Question: I want to design a simple math app to train fractions.
I wonder how to display all fractions in all the latest browsers (Chrome, Safari, Firefox, IE).
Wikipedia embeds them as png, such as:

But this seems very impracticle for a dynamic web app where I want to generate random fractions that pupil shall work with.
Maybe 'Mathjax' could help?
As an example, I want to display '8/5 x 7/4 = ?'.
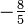
Answer: There is a really simple way with css. In case you want to display fractions only this works great. For more complex arithmetic formulas this solution is probably to complicated.
<URL>
<URL>
'''
<div class="fraction">
<span class="top">8</span>
<span class="bottom">5</span>
</div>
<div class="fraction">
<span class="operator">*</span>
</div>
<div class="fraction">
<span class="top">7</span>
<span class="bottom">4</span>
</div>
<div class="fraction">
<span class="operator">= &nbsp; ?</span>
</div>
'''
'''
.fraction, .top, .bottom {
padding: 0 5px;
}
.fraction {
display: inline-block;
text-align: center;
}
.bottom{
border-top: 1px solid #000;
display: block;
}
.operator {
overflow: auto;
display: block;
margin-bottom: 5px;
}
'''